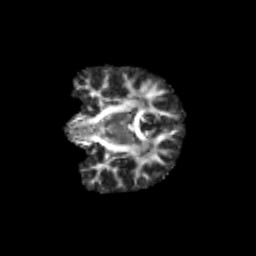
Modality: FA
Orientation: coronal
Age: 11
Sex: female
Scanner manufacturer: siemens
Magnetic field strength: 3 T
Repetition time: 3.8 s
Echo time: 0.07 s